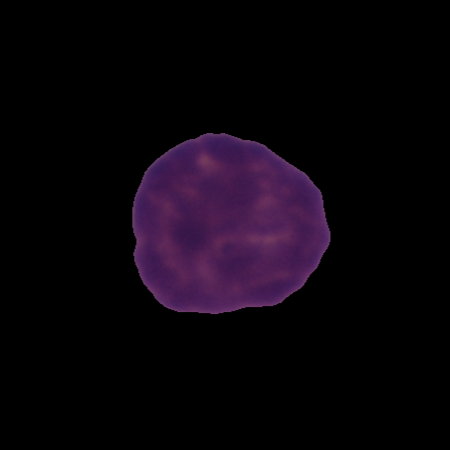
Label: healthy